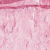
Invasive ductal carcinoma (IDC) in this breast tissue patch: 0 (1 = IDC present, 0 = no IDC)